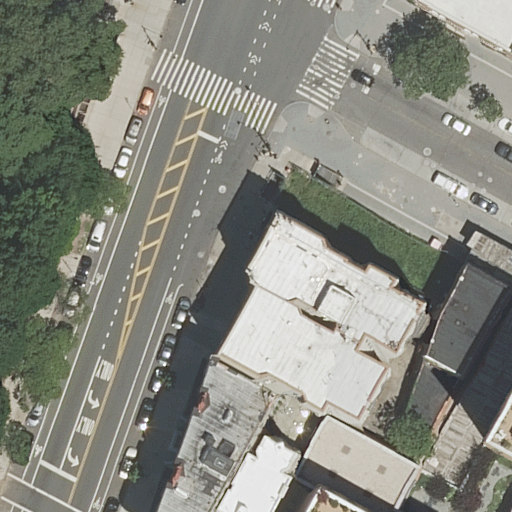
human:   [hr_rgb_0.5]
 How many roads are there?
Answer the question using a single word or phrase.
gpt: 8

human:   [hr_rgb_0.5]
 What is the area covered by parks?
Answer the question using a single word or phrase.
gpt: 10610m2

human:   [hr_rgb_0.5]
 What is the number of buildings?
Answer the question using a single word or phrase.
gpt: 7

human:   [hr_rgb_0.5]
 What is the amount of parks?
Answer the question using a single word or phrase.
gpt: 1

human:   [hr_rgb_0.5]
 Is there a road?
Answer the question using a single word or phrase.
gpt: yes

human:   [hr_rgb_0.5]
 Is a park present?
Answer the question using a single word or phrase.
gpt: yes

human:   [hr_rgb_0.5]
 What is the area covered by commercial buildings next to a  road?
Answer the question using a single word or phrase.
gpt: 0m2

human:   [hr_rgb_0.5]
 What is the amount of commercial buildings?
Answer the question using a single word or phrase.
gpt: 0

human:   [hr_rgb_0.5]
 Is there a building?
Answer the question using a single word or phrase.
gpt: yes

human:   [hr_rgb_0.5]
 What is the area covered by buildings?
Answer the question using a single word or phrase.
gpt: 5122m2

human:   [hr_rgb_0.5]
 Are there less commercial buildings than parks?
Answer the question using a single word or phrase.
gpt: yes

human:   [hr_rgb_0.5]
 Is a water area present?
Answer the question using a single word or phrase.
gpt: no

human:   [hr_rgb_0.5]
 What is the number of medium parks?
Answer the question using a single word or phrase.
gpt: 0

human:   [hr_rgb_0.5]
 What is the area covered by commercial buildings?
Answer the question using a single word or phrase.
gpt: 0m2

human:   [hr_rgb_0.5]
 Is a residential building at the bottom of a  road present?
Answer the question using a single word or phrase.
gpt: yes

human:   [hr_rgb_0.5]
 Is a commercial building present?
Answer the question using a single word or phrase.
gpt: no

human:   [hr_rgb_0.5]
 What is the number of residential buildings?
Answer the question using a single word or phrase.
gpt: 7

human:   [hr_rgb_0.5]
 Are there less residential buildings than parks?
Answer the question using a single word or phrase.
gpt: no

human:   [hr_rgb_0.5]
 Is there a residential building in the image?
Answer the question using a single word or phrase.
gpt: yes

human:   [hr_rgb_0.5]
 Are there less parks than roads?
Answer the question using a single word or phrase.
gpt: yes

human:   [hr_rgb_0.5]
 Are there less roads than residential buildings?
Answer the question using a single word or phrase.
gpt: no

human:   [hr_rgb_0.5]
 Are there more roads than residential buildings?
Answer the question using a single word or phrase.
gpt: yes

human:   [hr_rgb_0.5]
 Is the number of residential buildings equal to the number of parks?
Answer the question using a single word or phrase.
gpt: no

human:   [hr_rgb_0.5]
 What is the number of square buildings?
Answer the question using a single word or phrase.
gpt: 0

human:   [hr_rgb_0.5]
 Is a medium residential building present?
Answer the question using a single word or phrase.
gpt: yes

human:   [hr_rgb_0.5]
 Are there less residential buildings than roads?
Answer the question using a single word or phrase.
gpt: yes

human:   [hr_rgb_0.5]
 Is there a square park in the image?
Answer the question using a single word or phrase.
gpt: no

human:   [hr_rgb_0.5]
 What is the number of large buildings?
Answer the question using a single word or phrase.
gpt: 1

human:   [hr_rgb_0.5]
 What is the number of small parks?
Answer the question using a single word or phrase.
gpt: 0

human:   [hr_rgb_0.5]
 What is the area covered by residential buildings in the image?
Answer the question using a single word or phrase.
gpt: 5122m2

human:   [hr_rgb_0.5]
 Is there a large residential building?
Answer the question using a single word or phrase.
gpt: yes

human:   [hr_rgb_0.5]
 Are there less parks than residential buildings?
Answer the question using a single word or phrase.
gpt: yes

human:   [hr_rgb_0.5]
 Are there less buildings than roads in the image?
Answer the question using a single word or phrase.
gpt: yes

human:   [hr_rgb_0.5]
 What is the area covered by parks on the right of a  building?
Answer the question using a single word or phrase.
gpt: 0m2

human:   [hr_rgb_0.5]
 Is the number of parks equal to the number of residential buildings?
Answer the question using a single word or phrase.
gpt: no

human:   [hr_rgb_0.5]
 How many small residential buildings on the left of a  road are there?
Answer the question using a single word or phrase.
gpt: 0

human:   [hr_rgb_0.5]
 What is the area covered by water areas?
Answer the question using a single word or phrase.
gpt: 0m2

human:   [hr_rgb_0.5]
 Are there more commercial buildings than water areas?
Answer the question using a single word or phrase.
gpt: no

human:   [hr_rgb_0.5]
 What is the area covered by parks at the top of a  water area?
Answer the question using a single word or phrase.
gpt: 0m2

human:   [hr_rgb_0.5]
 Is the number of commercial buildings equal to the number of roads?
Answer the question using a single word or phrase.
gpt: no

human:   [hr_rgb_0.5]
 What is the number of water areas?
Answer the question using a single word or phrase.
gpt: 0

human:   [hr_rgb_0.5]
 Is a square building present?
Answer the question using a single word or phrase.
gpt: no

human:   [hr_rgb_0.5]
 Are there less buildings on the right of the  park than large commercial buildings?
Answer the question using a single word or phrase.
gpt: no

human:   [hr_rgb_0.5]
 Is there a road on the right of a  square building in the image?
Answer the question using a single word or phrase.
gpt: no

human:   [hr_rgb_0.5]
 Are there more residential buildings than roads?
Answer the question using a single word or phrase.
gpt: no

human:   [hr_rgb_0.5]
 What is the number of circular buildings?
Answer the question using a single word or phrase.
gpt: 0

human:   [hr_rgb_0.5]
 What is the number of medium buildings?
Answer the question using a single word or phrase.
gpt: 5

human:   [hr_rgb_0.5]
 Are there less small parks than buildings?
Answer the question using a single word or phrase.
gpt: yes

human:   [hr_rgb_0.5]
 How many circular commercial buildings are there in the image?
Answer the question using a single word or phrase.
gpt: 0

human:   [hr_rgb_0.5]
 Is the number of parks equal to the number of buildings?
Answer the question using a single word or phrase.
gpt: no

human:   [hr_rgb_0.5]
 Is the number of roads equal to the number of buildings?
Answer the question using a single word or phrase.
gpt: no

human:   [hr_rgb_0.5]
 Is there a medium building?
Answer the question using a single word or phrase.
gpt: yes

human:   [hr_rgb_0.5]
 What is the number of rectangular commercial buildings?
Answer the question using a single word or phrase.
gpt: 0

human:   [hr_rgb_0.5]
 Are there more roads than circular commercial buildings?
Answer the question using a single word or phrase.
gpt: yes

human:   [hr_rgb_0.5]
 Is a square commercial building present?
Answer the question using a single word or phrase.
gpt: no

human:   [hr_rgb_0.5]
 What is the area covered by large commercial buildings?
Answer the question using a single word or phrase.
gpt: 0m2

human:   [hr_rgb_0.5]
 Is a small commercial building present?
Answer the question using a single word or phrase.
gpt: no

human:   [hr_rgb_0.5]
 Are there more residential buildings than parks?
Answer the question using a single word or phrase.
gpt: yes

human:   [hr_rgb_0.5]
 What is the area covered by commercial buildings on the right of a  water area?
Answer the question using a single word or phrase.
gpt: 0m2

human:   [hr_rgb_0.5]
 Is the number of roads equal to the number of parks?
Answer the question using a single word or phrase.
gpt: no

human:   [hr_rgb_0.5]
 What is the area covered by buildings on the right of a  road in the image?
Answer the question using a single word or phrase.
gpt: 5122m2

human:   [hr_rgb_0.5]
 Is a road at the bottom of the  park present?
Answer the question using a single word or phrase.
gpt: yes

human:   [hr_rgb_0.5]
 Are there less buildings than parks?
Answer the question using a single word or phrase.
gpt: no

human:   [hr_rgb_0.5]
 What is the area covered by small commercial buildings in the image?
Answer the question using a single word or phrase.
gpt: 0m2